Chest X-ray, AP view. Patient: 42 years old, sex F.
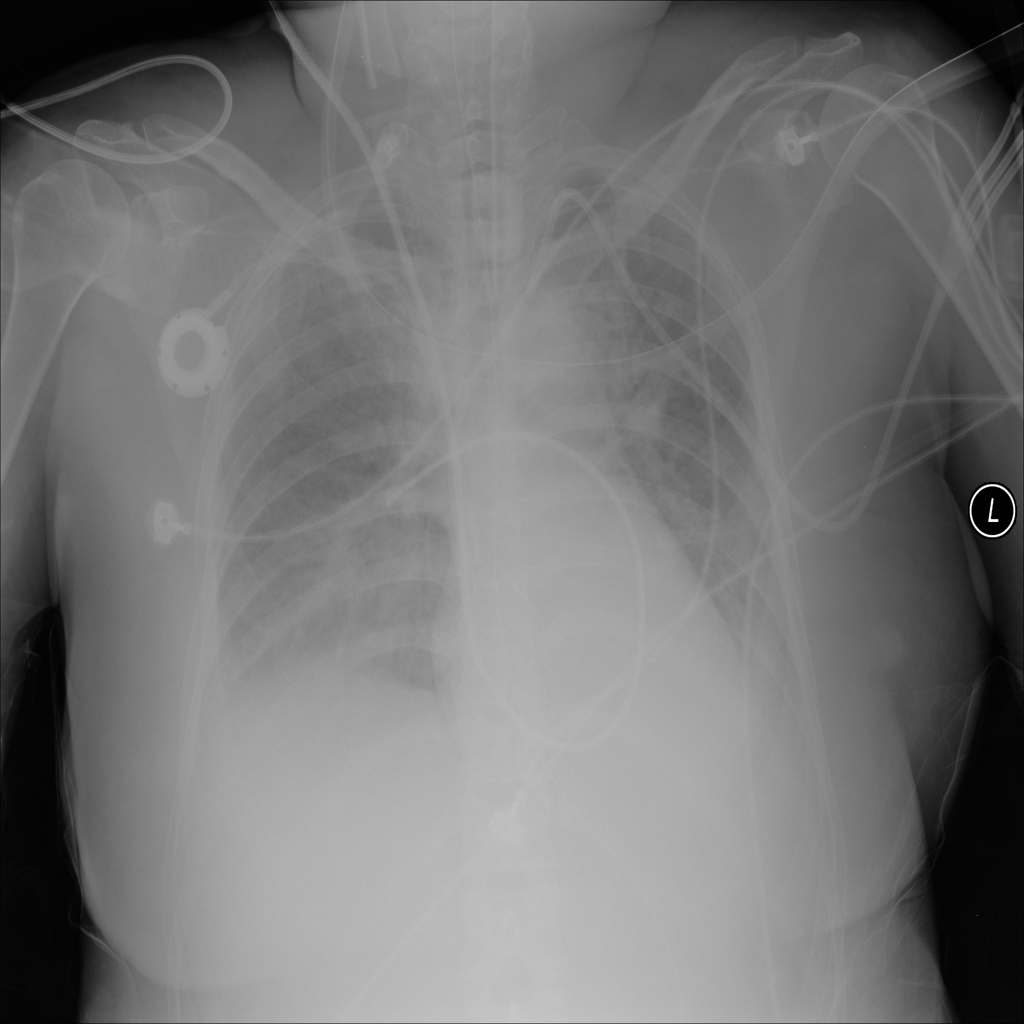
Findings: Effusion, Infiltration